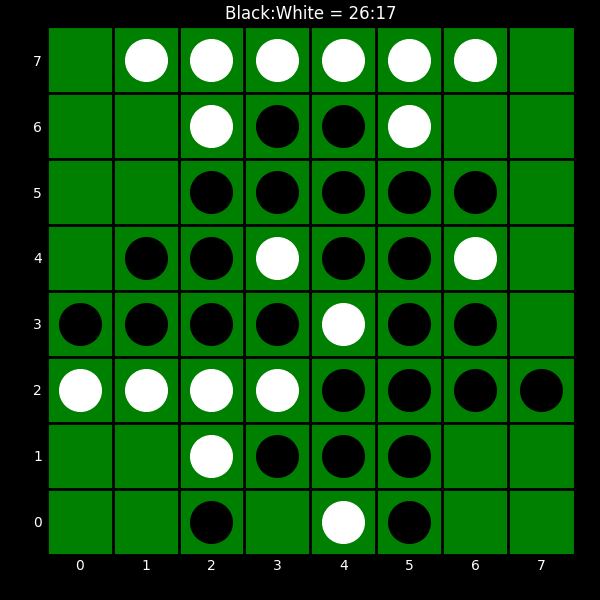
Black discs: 26
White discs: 17